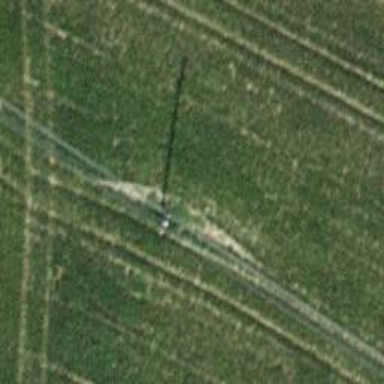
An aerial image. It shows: Utility pole in the area.